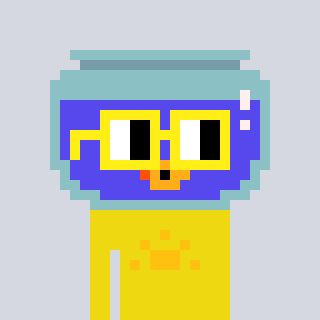
a pixel art character with square yellow glasses, a goldfish-shaped head and a yellow-colored body on a cool background